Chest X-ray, AP view. Patient: 23 years old, sex M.
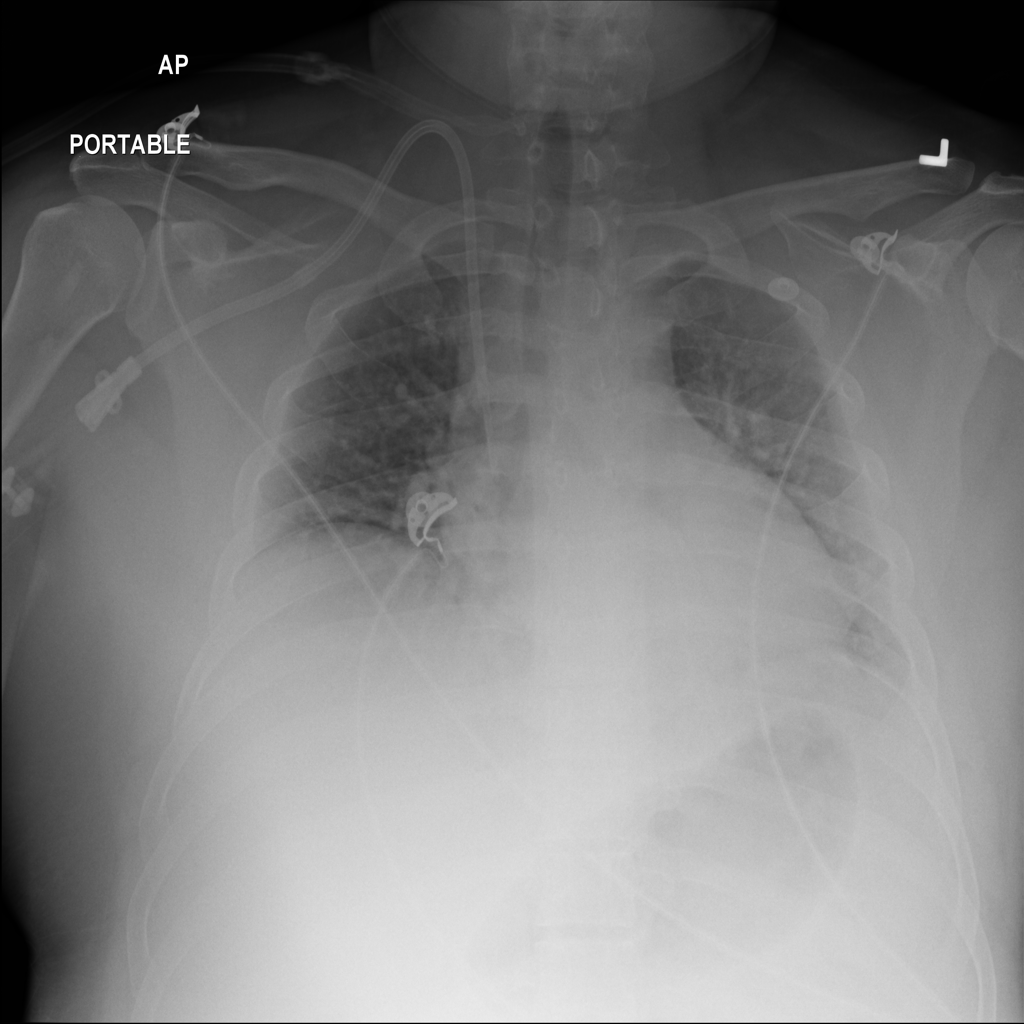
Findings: Consolidation